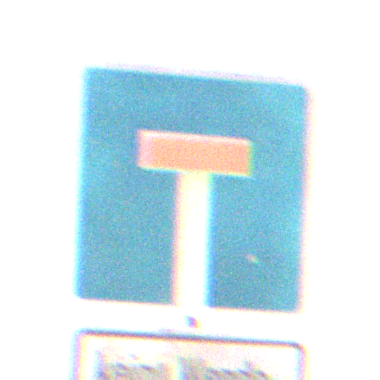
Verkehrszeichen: Sackgasse
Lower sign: HinweisGeaenderteVorfahrtVerkehrsfuehrungVerkehrsregelung3
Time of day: MorningAfternoon
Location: Outdoor (RoadRail)
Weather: PartlyCloudy
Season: NotSpecified
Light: Natural